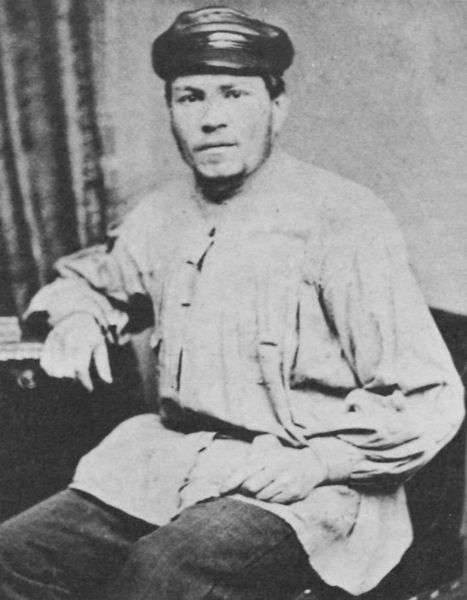
Titel: Ein Angehöriger der Narodnaja Wolja in der Kluft eines "Arbeiters"
Künstler: Russischer Photograph
Standort: Amsterdam
Institution: Internationaal Instituut voor Sociale Geschiedenis
Schlagwörter: hand, mann, schatten, weiß, sitzen, grau, hintergrund, hut, licht, mund, nase, ohr, schwarz, tisch, blick, gürtel, tuch, bart, hemd, hose, jung, kappe, mütze, schnurrbart, wand, augen, bluse, falten, gesicht, kleidung, bildnis, hände, portrait, porträt, vorhang, auge, pose, frontal, lippen, lächeln, taille, sofa, haltung, moderne, russland, farblos, arbeiter, tischchen, knöpfe, foto, fotografie, photographie, schwarz weiss, bürger, manschette, posieren, tischplatte, gesciht, photo, dreiviertelporträt, leder, russe, schirmmütze, fotographie, auflehnen, russisch, kolchos, kossak, ledermütze